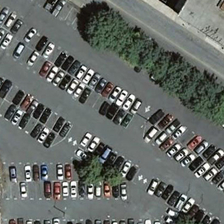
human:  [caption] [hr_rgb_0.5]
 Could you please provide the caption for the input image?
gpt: many cars are parked in a parking lot near several green trees .

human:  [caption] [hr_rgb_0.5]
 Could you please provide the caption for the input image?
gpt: many cars are parked in a parking lot near several green trees .

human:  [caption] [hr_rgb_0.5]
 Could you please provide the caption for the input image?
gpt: many cars are parked in a parking lot near several green trees .

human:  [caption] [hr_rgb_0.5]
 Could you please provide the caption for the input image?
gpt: many cars are parked in a parking lot near several green trees .

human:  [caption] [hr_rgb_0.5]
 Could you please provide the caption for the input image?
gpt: many cars are parked in a parking lot near several green trees .